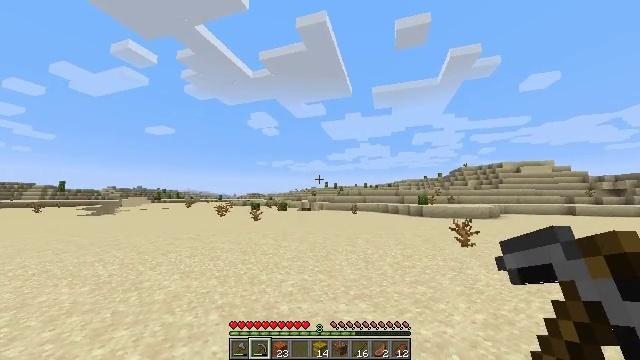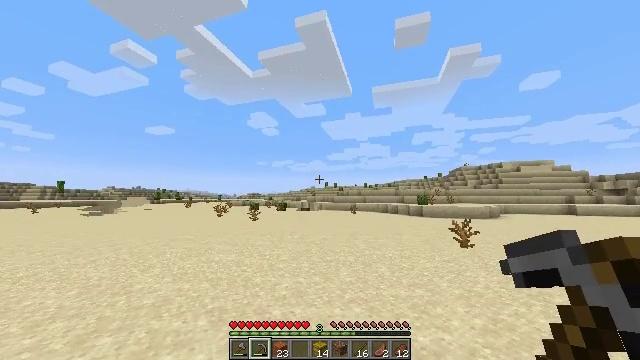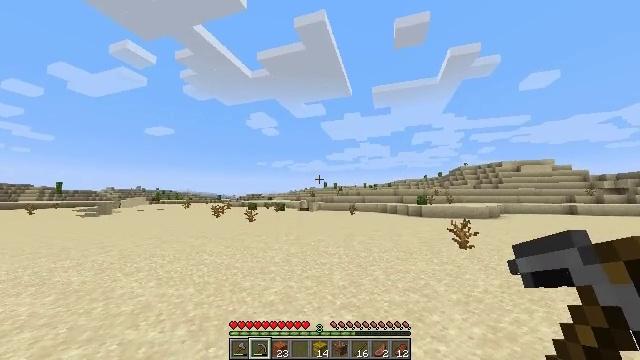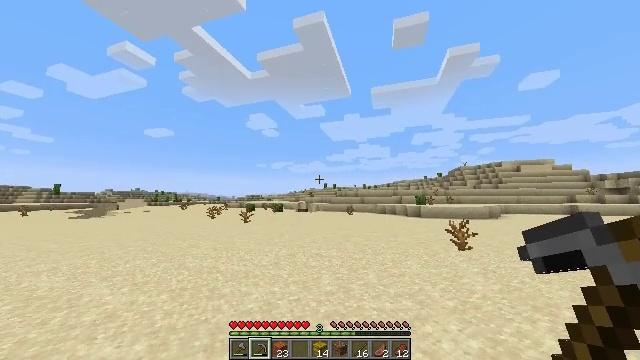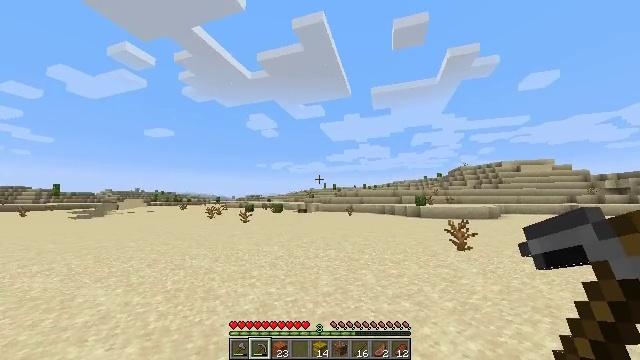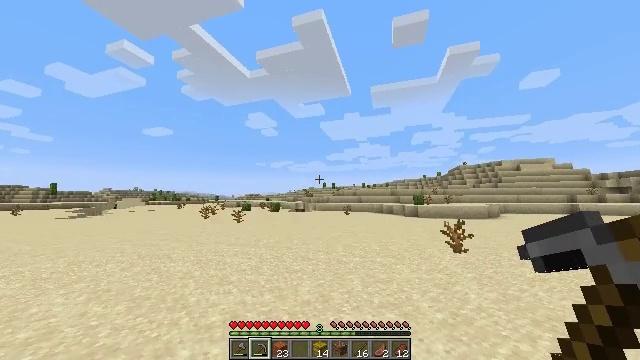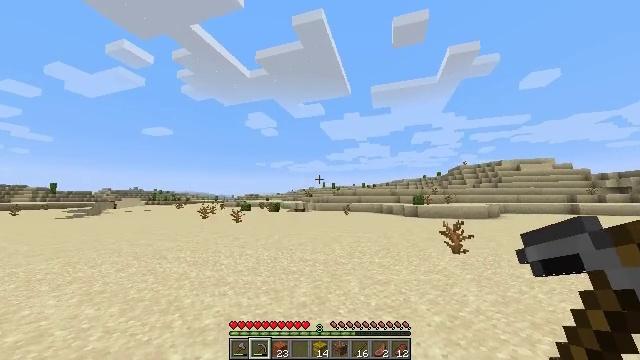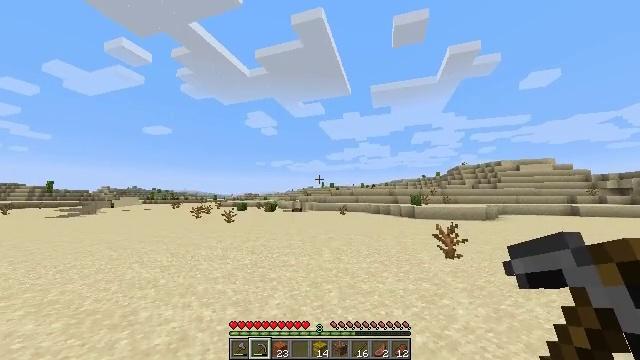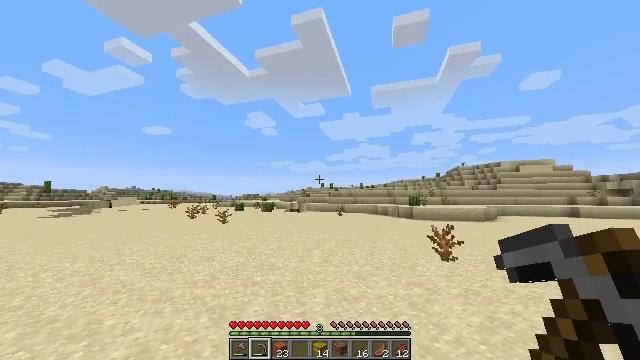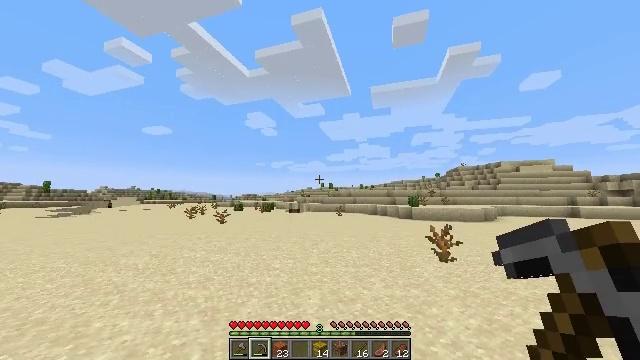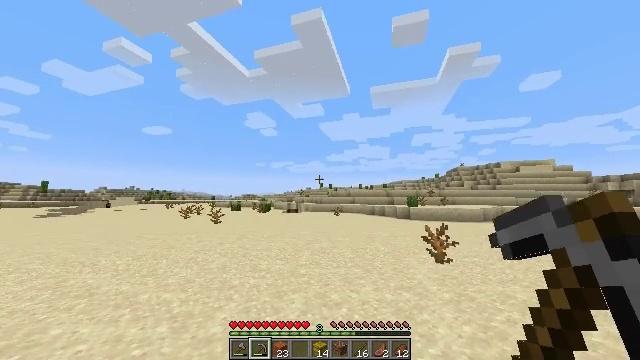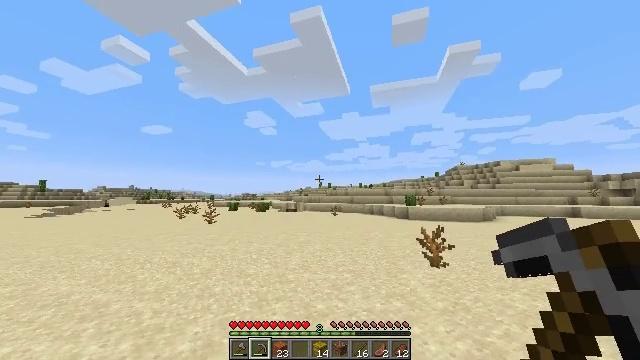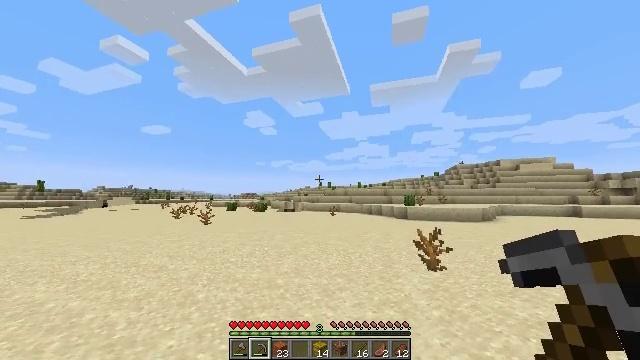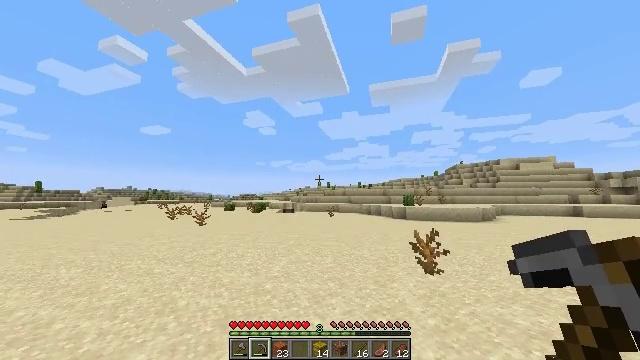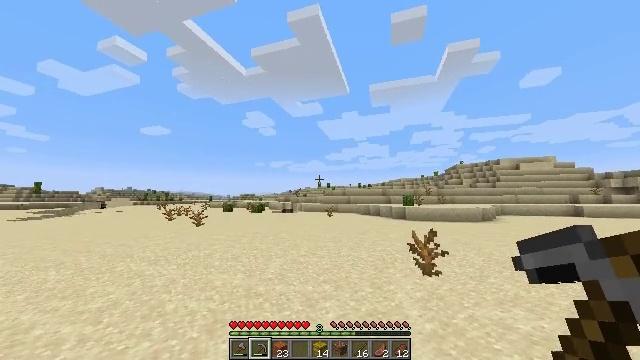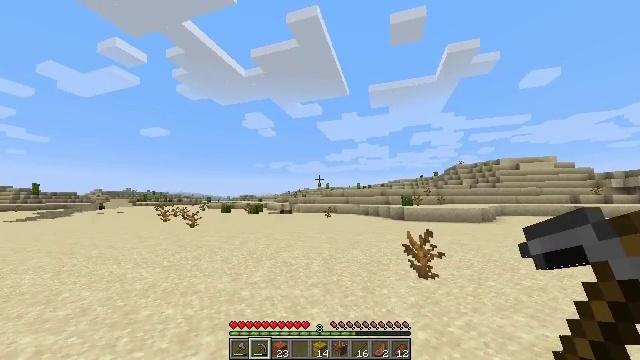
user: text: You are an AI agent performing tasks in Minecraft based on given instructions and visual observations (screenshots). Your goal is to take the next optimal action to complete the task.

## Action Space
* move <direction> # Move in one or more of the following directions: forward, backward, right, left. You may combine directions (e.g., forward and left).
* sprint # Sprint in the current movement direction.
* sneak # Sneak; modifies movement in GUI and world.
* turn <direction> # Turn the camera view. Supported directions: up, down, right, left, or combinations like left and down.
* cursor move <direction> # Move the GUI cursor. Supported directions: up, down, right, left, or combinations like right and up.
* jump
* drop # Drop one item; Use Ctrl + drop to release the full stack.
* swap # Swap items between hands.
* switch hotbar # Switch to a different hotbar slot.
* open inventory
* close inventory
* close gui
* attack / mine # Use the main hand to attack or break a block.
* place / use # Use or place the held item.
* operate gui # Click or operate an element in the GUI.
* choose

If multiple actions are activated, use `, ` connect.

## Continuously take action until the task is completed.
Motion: motion action
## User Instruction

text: Mine the dead bush in the desert.
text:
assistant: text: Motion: move forward and move right
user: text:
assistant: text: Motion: move forward and move right
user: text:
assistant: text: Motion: move forward and move right
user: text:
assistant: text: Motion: move forward and move right
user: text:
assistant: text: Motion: move forward and move right
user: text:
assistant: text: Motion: move forward and move right
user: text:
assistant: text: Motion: move forward and move right
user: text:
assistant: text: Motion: move forward and move right
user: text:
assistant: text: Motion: move forward and move right
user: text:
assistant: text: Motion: move forward and move right
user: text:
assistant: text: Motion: move forward and move right
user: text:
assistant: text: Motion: move forward and move right
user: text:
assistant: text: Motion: move forward and move right
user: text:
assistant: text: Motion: move forward and move right
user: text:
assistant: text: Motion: move forward and move right
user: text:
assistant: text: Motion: move forward and move right
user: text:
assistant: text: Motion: move forward and move right
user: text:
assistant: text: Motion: move forward and move right
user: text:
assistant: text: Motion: move forward and move right
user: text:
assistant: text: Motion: move forward and move right
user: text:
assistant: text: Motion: move forward and move right
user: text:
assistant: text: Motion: move forward and move right
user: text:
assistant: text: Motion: move forward and move right, sprint
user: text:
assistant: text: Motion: move forward and move right, sprint
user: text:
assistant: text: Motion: move forward and move right, sprint
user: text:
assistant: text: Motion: move forward and move right, sprint
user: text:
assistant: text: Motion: move forward and move right
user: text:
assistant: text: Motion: move forward and move right
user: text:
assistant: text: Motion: move forward and move right
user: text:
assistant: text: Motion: move forward and move right